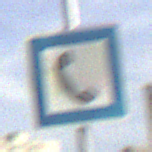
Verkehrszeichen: Fernsprecher
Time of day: MorningAfternoon
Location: Outdoor (Suburban)
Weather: PartlyCloudy
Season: NotSpecified
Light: Natural